Question: I've made an empty chrome extension to poke around 'chrome' DOM object in the dev tools inspector, but every time I submit the command 'chrome.devtools' in the console I get a hard crash of Chrome. Does anybody know how I can get around this? It appears I can access the other parameters in the 'chrome' object. When I try to add 'chrome.devtools' to the Watch, it will be added but when I expand the object Chrome crashes.

'''
{
"manifest_version": 2,
"name": "Test Extension",
"description": "",
"version": "0.1",
"devtools_page": "devtools.html",
"browser_action": {
"default_icon": "icon.png",
"default_popup": "popup.html"
}
}
'''
'''
<html lang="en" xmlns="http://www.w3.org/1999/xhtml">
<head>
<meta charset="utf-8" />
<title></title>
<style>
body { min-width: 200px; min-height: 120px; }
</style>
<script type="text/javascript" src="popup.js"></script>
</head>
<body>
</body>
</html>
'''
'''
<!DOCTYPE html>
<html lang="en" xmlns="http://www.w3.org/1999/xhtml">
<head>
<meta charset="utf-8" />
<title></title>
<script src="devtools.js"></script>
</head>
<body>
</body>
</html>
'''
Both the '.js' files are empty.
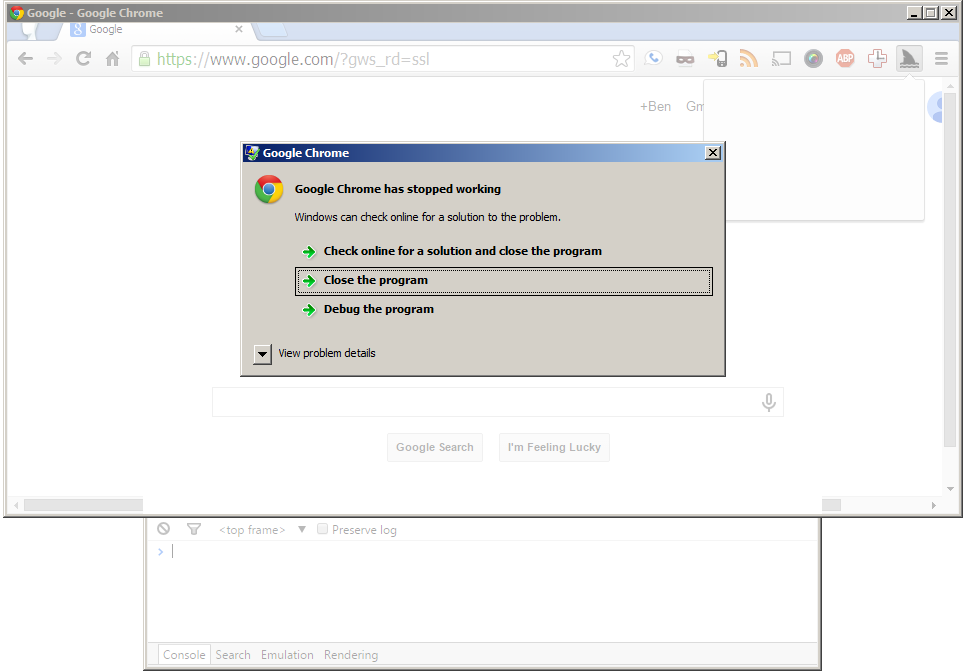
Answer: Chrome crashing due to access to 'chrome.devtools' is a known bug: <URL>.
I guess that you're not deliberately trying to crash Chrome, but want to inspect the 'chrome.devtools' API via the console. If that is indeed your goal, open the devtools for a devtools page as explained at <URL>.